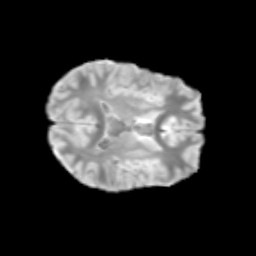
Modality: T2w
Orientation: axial
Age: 12
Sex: male
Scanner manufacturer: siemens
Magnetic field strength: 3 T
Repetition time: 3.8 s
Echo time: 0.07 s